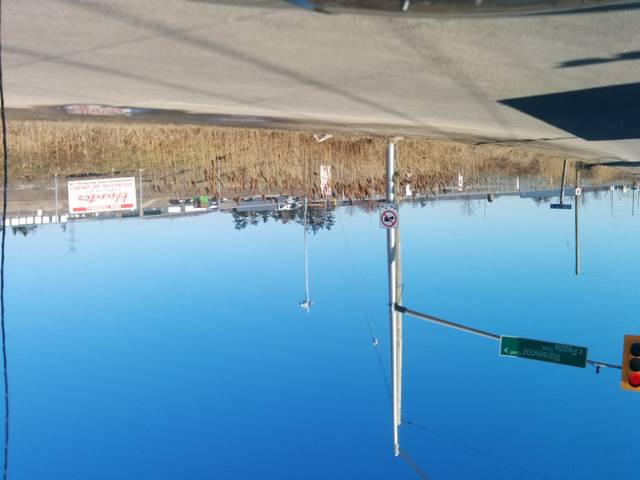
Region: Canada
Coordinates: 43.543, -79.919